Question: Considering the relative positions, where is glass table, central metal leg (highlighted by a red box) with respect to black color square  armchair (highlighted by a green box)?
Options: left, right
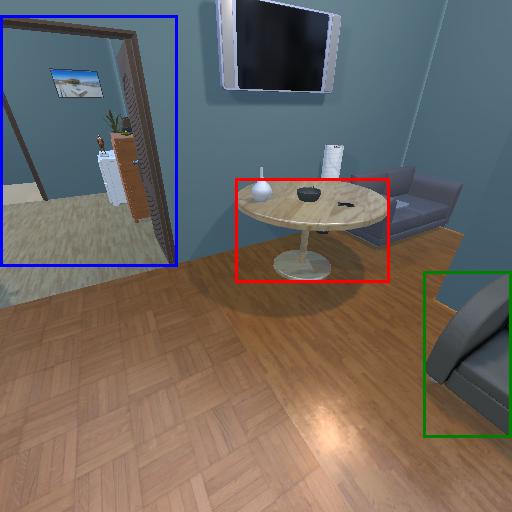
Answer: left